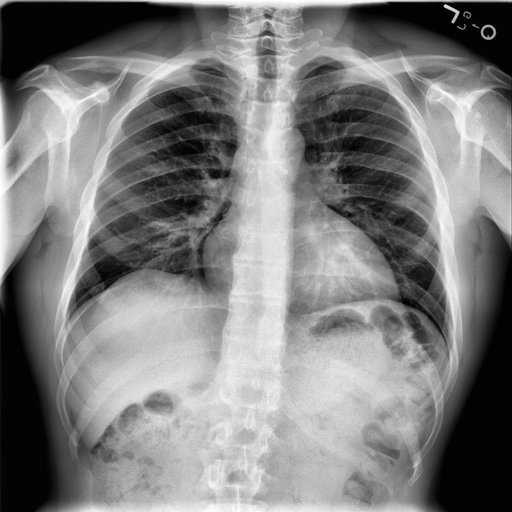
Finding: NORMAL